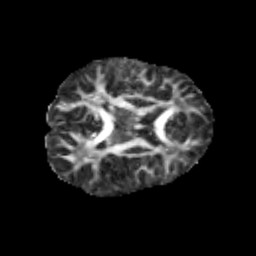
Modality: FA
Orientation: axial
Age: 11
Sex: female
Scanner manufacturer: siemens
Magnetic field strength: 3 T
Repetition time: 3.8 s
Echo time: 0.07 s